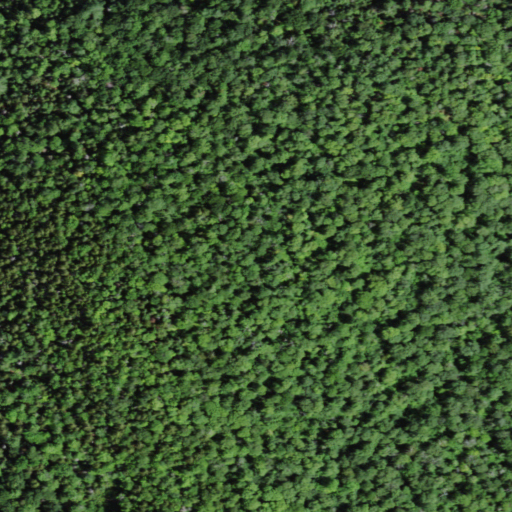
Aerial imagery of mountain in New York named Crusher Hill containing deciduous forest, evergreen forest, and mixed forest